Field crop: maize
Growth stage: 2
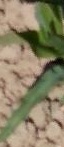
Species: maize